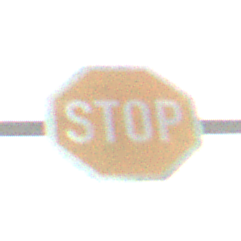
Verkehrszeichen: Stop
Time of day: MorningAfternoon
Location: Outdoor (Suburban)
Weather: PartlyCloudy
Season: NotSpecified
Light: Natural